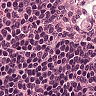
Metastatic tissue present: no